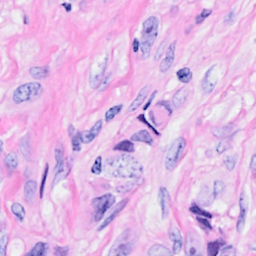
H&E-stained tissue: Breast